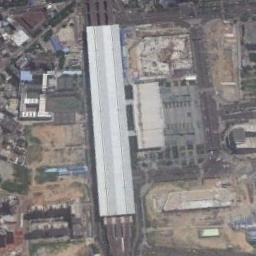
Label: railway_station